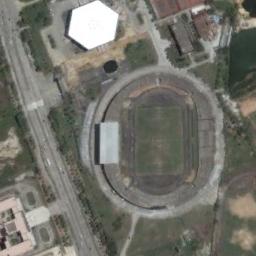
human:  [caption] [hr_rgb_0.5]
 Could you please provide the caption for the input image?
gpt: There are many cars on the road near the stadium .

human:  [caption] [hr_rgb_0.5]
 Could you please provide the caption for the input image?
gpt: The stadium has a blue roof on three sides and a red roof on the other side .

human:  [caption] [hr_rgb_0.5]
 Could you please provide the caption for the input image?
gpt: Oval gymnasium is surrounded by lawns and is a road away from residential areas .

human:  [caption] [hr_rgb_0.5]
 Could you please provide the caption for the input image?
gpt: The stadium is on the bare land next to some trees and roads .

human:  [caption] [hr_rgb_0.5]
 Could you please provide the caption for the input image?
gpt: The stadium is beside a white building .